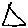
Label: triangle